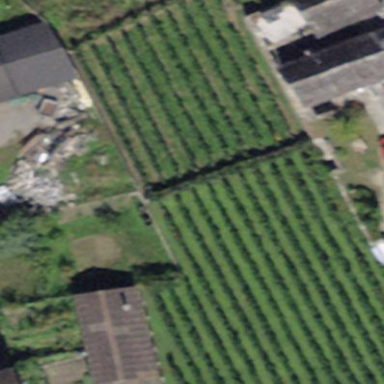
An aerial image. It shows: Vineyard where grapes are grown.